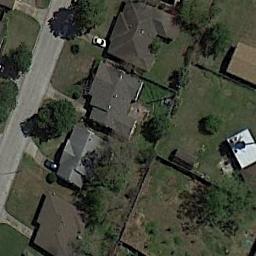
Label: residential